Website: lowes
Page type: payment
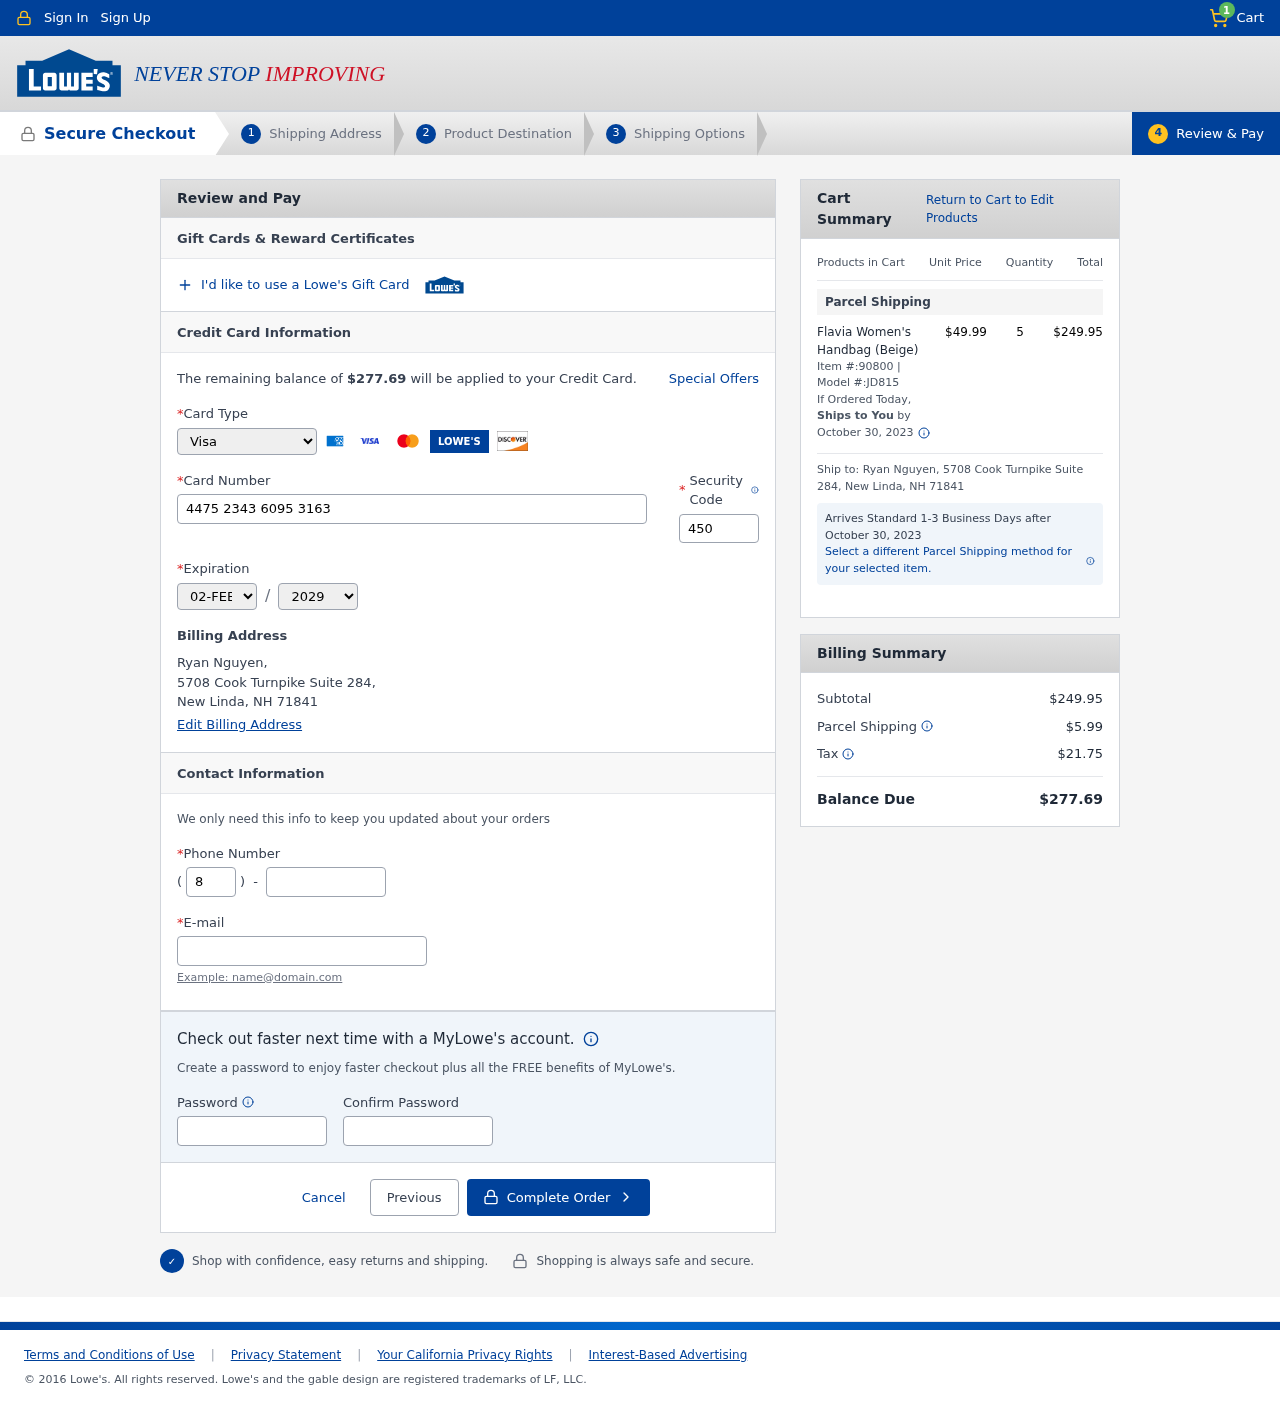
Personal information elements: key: PII_CARD_CVV
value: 450
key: PII_CARD_EXPIRY_MONTH
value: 02
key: PII_CARD_EXPIRY_YEAR
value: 29
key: PII_CARD_NUMBER
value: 4475 2343 6095 3163
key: PII_CARD_TYPE
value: Visa
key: PII_CITY_STATE_ZIP
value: New Linda, NH 71841
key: PII_EMAIL
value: ryannguyen@yahoo.com
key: PII_FULLNAME
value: Ryan Nguyen,
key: PII_PHONE
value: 8464085800
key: PII_PHONE_AREA
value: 846
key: PII_STREET
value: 5708 Cook Turnpike Suite 284
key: PII_STREET
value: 5708 Cook Turnpike Suite 284,
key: PII_FULLNAME2
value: Ryan Nguyen
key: PII_CITY
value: New Linda
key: PII_STATE_ABBR
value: NH
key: PII_POSTCODE
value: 71841
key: PII_POSTCODE_FULL
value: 71841
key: PII_CITY_STATE
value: New Linda, NH
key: PII_POSTCODE_NUMERIC
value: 71841
Product elements: key: PRODUCT1_NAME
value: Flavia Women's Handbag (Beige)
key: PRODUCT1_PRICE
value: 49.99
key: PRODUCT1_QUANTITY
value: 5
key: PRODUCT1_ITEM
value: Item #:90800
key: PRODUCT1_MODEL
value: Model #:JD815
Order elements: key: ORDER_NUM_ITEMS
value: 1
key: ORDER_TOTAL
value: $277.69
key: ORDER_SHIPPING_DATE
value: October 30, 2023
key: ORDER_SUBTOTAL
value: $249.95
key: ORDER_SHIPPING_DATE2
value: October 30, 2023
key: ORDER_SHIPPING_COST
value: $5.99
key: ORDER_TAX
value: $21.75